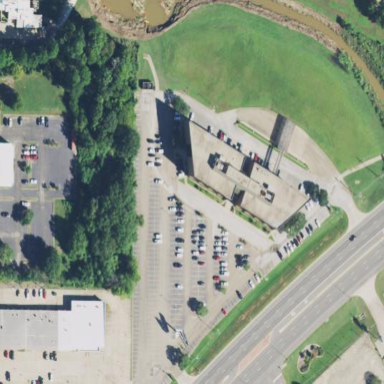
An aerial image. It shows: Commercial building.